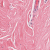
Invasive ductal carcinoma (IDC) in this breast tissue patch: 0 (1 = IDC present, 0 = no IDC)